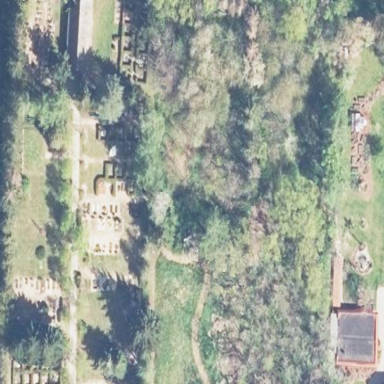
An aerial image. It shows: Grave yard.